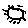
Label: sun